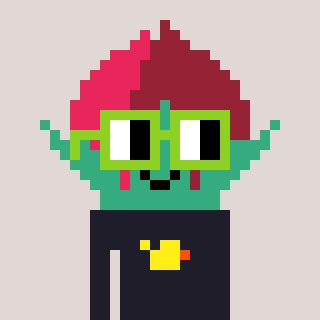
a pixel art character with square light green glasses, a rosebud-shaped head and a grayscale-colored body on a warm background